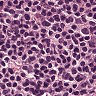
Metastatic tissue present: no